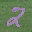
Label: 2